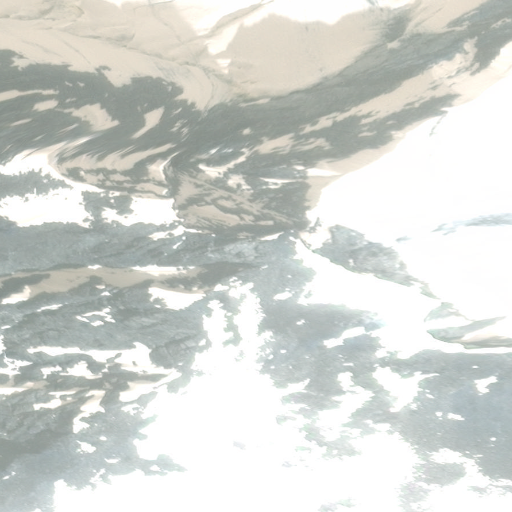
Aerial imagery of mountain in Alaska named Mount Hill containing only unknown